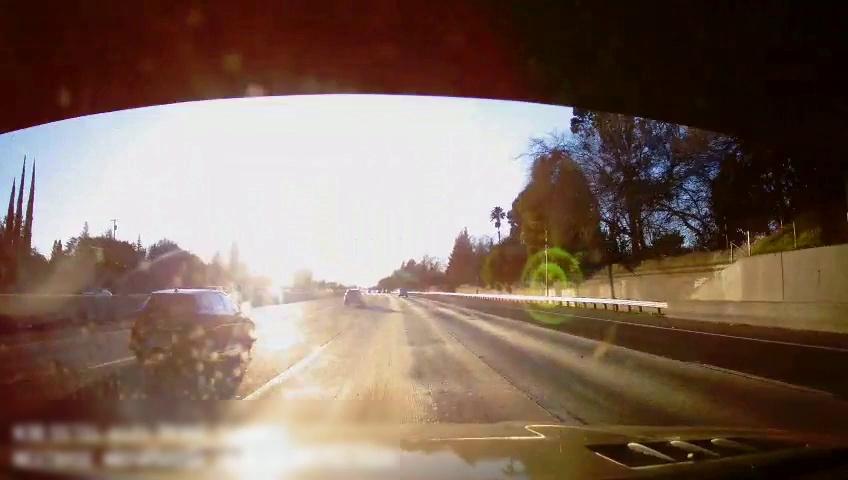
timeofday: Day
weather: Sunny
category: Drivable Space
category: Vehicles | Truck
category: Vehicles | SUV
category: Vehicles | SUV
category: Vehicles | Car
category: Lanes | Alternate Lane
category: Lanes | Alternate Lane
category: Lanes | Current Lane
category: Lanes | Alternate Lane
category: Lanes | Alternate Lane
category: Traffic | Signs